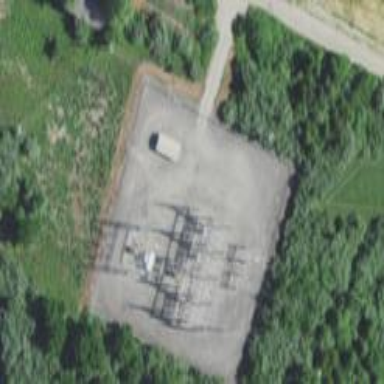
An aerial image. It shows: Power substation surrounded by fence.